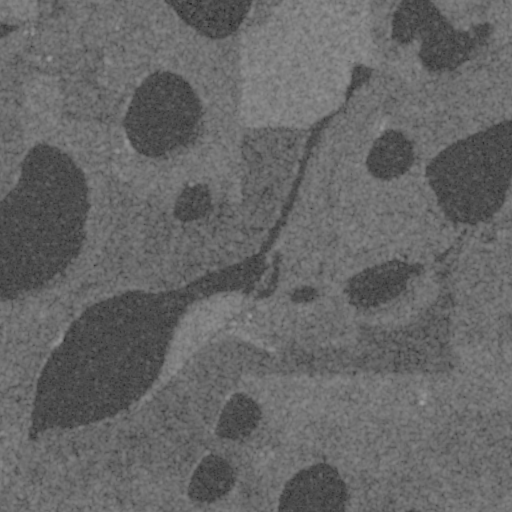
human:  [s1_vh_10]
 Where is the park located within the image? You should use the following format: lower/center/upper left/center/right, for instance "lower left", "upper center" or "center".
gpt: The park is located in the center right of the image.
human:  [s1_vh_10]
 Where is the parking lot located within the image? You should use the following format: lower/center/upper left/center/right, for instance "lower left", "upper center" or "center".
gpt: The parking lot is located in the upper right of the image.
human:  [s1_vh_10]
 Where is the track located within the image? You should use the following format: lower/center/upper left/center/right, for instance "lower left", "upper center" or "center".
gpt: There is no track in the image.

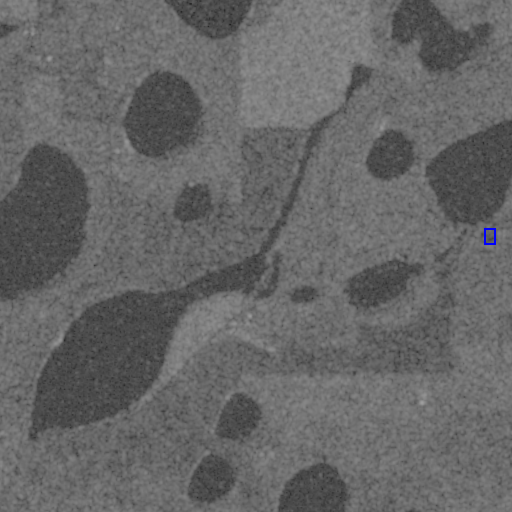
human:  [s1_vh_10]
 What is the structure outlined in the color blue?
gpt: The structure outlined in blue is a park.
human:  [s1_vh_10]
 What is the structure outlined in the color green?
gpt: There is no green outline.